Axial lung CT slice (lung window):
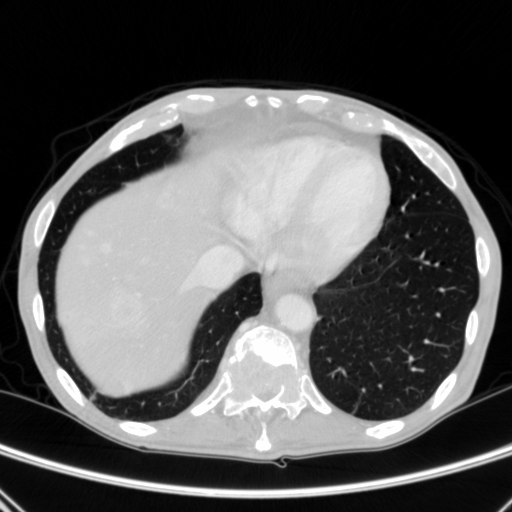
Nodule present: no